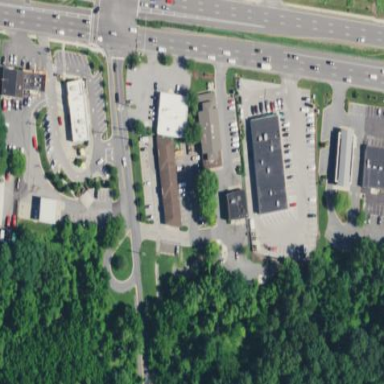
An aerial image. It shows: Retail area.